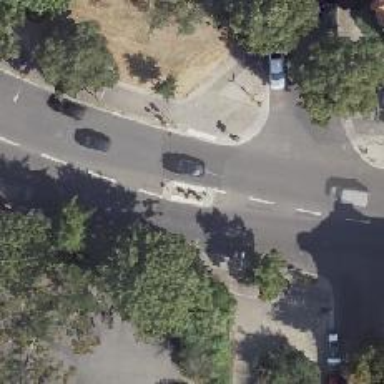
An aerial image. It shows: Unmarked crossing with pedestrian island.